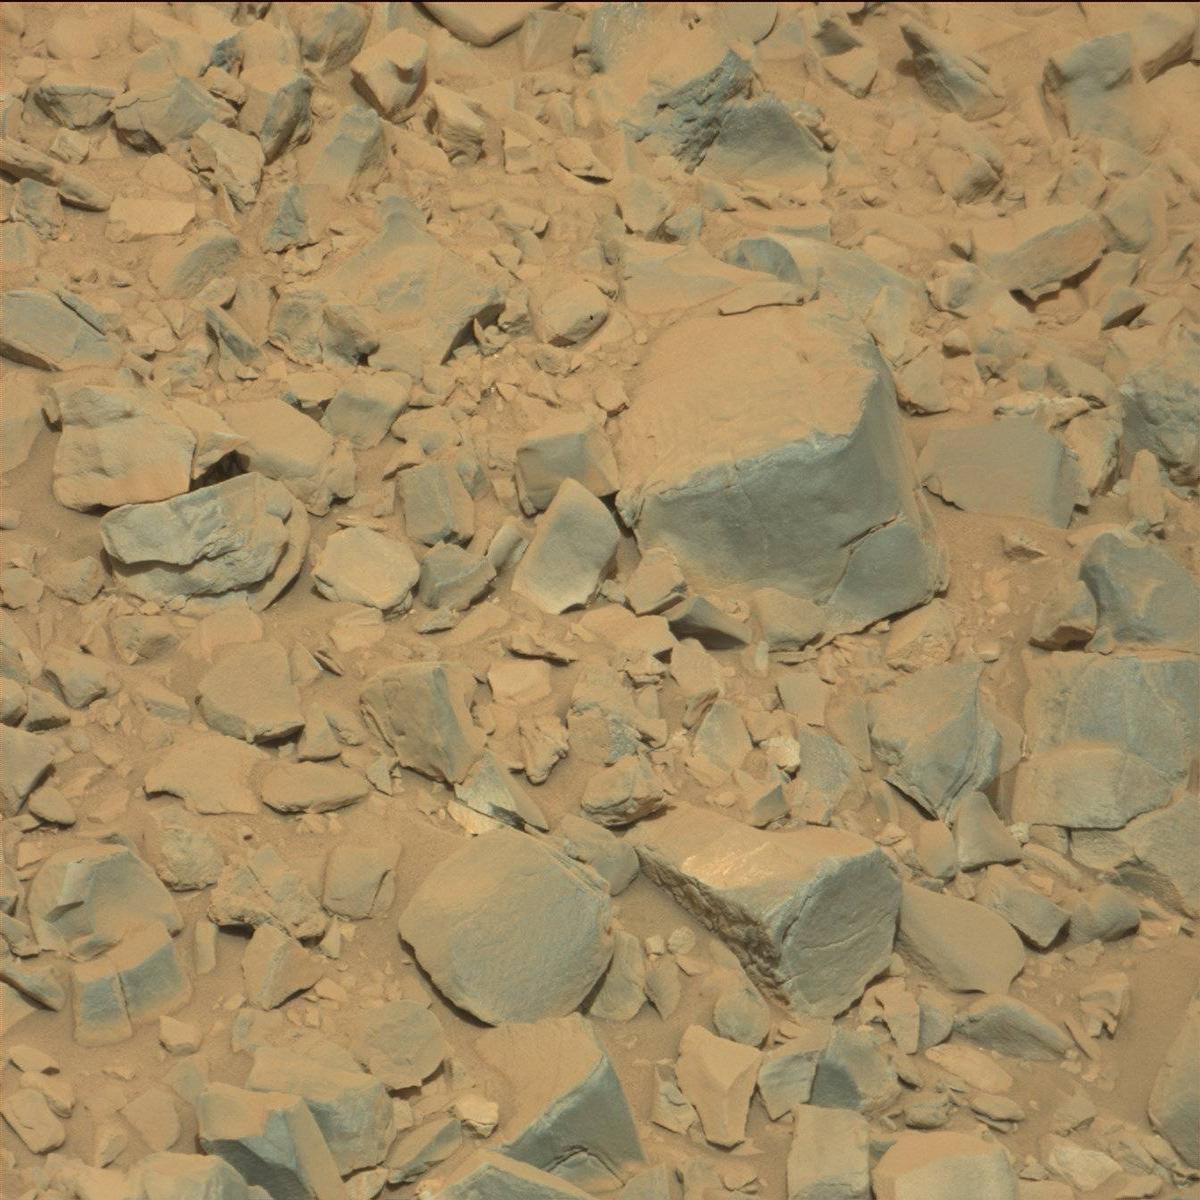
Terrain classes present: Bedrock, Sand / Soil